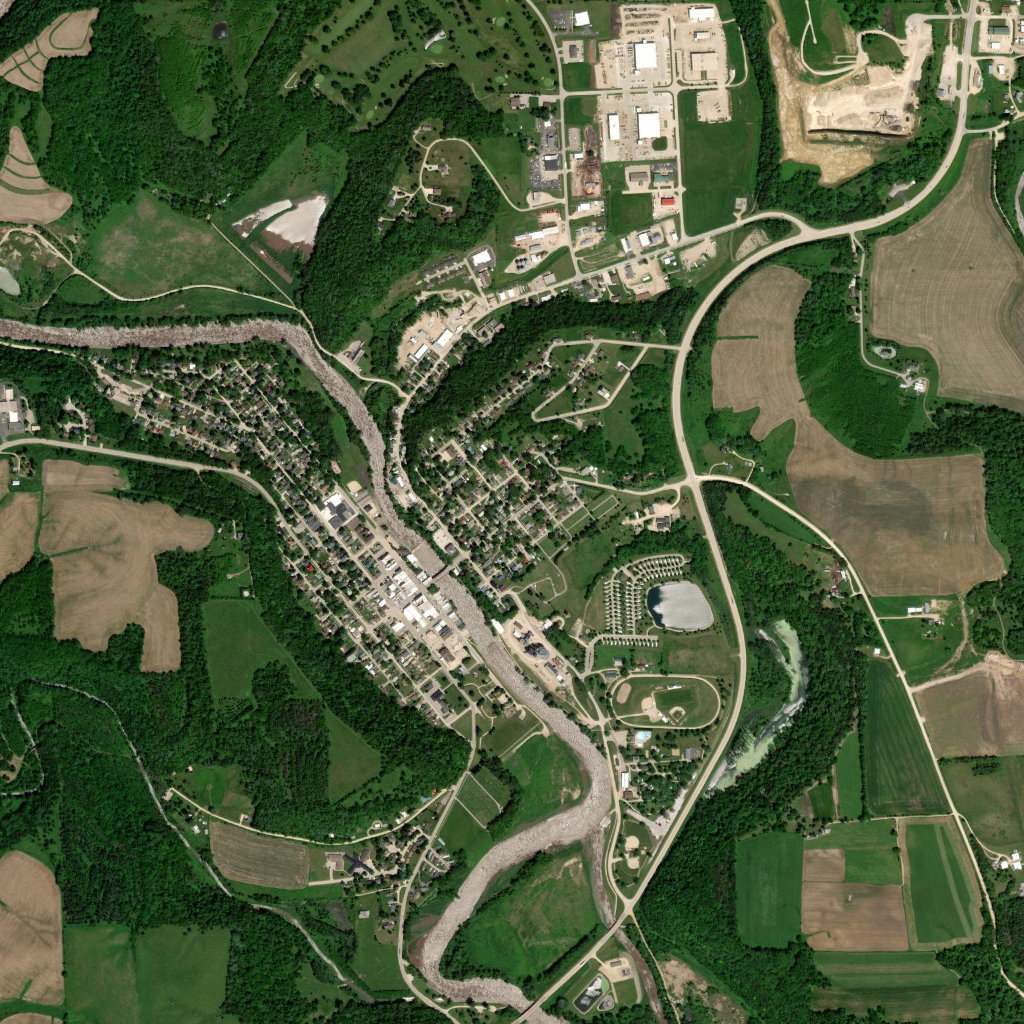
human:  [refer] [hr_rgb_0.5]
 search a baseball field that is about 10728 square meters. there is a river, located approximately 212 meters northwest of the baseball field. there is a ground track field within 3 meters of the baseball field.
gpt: <box>[[63, 67, 68, 71, 0]]</box>

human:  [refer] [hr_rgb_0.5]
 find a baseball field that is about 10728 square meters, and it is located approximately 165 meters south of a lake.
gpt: <box>[[63, 67, 68, 71, 0]]</box>

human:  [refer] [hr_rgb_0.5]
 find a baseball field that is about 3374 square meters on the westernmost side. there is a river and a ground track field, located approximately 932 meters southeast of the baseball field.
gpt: <box>[[33, 45, 36, 48, 0]]</box>